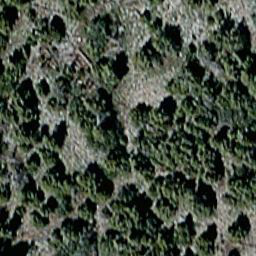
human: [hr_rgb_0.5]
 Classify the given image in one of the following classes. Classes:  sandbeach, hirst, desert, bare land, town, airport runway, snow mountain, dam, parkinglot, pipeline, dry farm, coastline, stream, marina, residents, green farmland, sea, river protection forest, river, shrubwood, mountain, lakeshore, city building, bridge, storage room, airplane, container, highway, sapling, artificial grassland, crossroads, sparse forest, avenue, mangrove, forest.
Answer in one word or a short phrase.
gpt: sparse forest